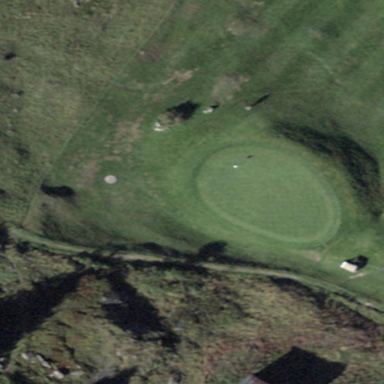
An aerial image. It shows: Golf green.